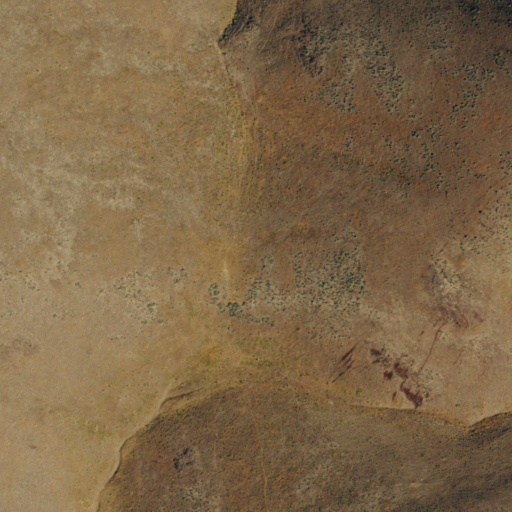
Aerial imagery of gap in Nevada named Dunphy Pass containing grassland and shrub